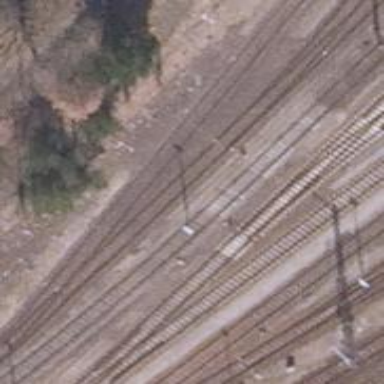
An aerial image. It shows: Railway switch.